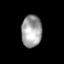
Tissue: skin
Cell type: Epithelial cells
Senescence score: 0.2791
Nuclear area (px): 642
Mean DAPI intensity: 160.665